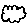
Label: cloud